Question: ## Problem
I didn't exactly as i want too..
## Target to happen
I want to make a transaction view for my database where the output will be:
## Tables
<URL>
<URL>
<URL>
<URL>
[
## Structure I want to happen:
<URL>
## My SQL Query:
'''
SELECT
customer.CustomerName,
transactions.TransactionID,
transactions.Date,
transactions.Type,
transactions.Method,
product.ProductName,
product.Quantity,
product.Price,
employee.EmployeeName
FROM
customer,
transactions,
product,
employee
WHERE
customer.CustomerID = transactions.TransactionID
'''
## Query Output:
<URL>
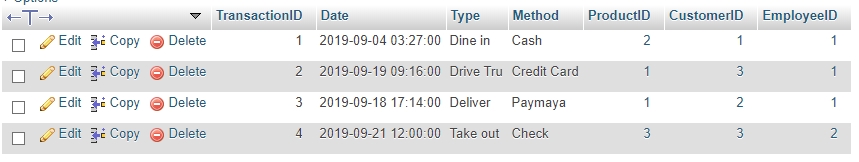
Answer: You must use proper joins (and aliases which are helpful).
The table 'transactions' is linked to all 3 other tables via their foreign keys, so start the joins from it:
'''
SELECT
c.CustomerName,
t.TransactionID,
t.Date,
t.Type,
t.Method,
p.ProductName,
p.Quantity,
p.Price,
e.EmployeeName
FROM transactions t
INNER JOIN customer c ON c.CustomerID = t.CustomerID
INNER JOIN product p ON p.ProductID = t.ProductID
INNER JOIN employee e ON e.EmployeeID = t.EmployeeID
'''